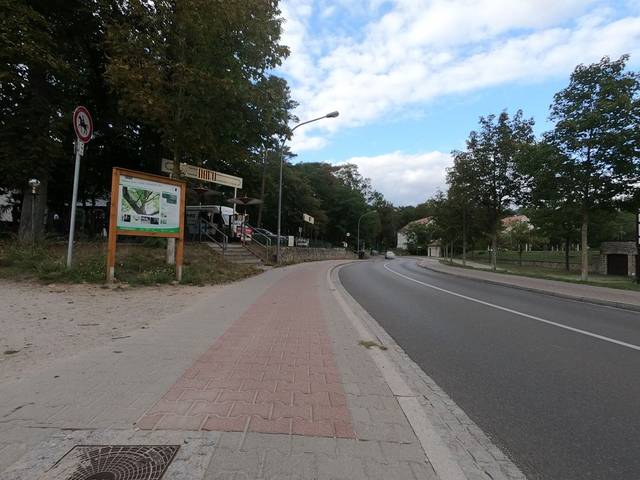
Region: Germany
Coordinates: 52.396, 13.208